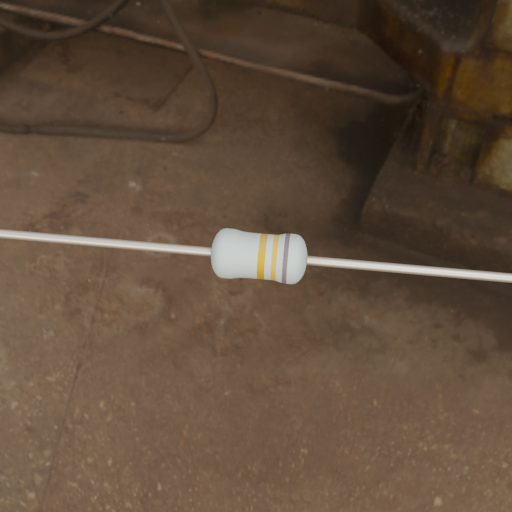
Resistor colour bands (in order): gold, gold, gray